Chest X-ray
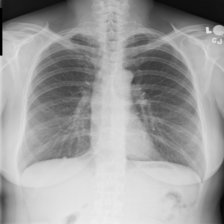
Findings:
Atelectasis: negative
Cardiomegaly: negative
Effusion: negative
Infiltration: negative
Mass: negative
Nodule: negative
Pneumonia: negative
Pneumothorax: negative
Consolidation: negative
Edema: negative
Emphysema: negative
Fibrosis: negative
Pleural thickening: negative
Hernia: negative